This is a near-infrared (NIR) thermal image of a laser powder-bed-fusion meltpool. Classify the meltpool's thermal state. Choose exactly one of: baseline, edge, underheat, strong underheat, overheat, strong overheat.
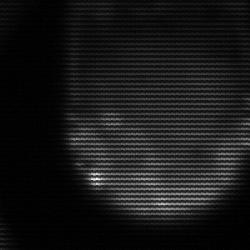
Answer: edge